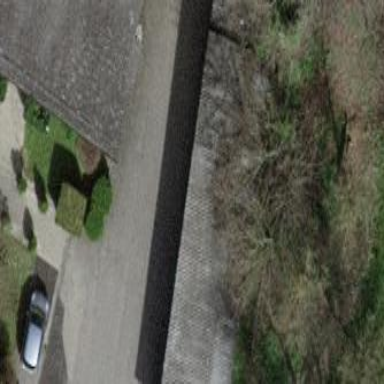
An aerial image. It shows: View of roof of building.